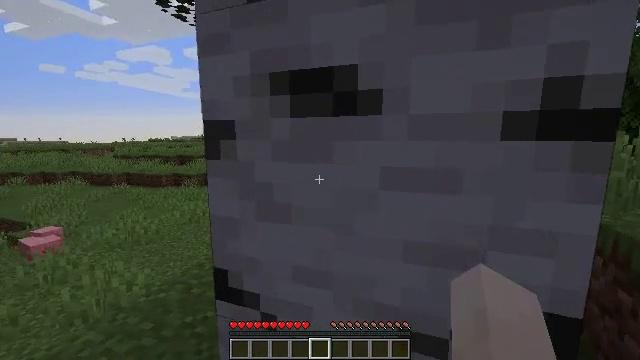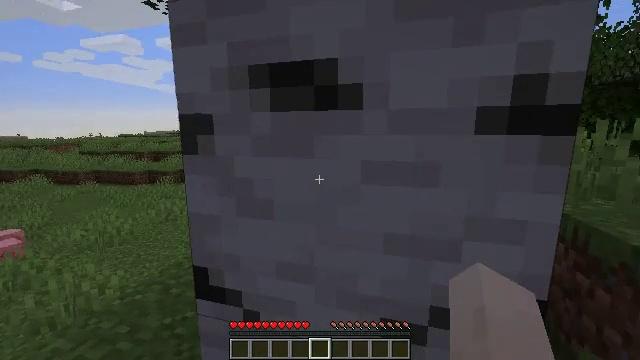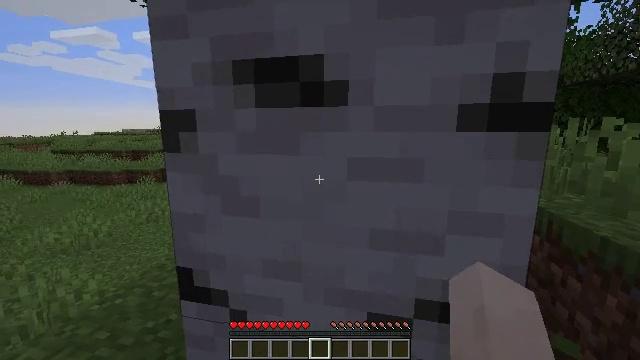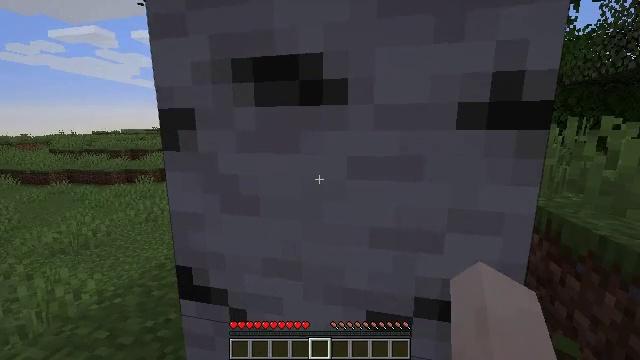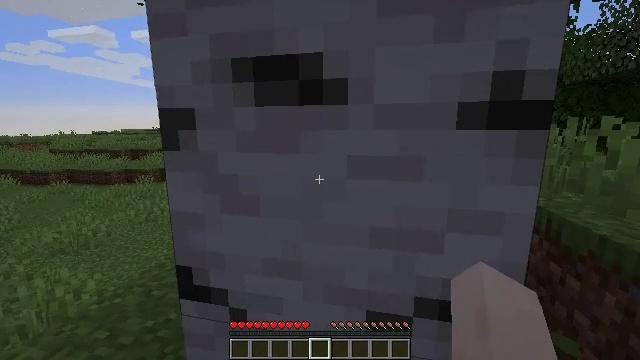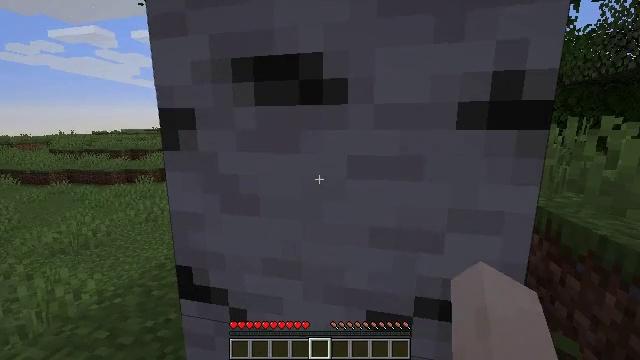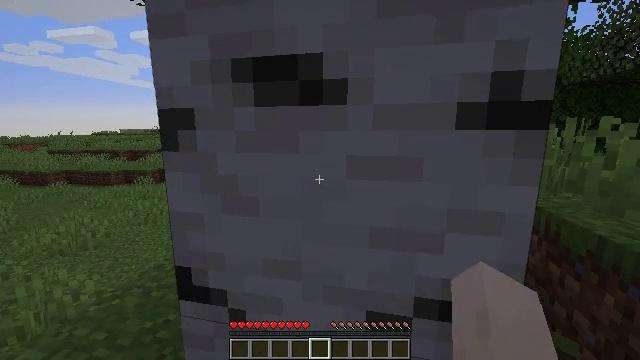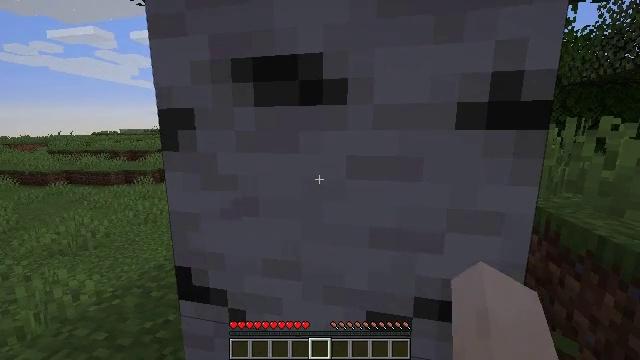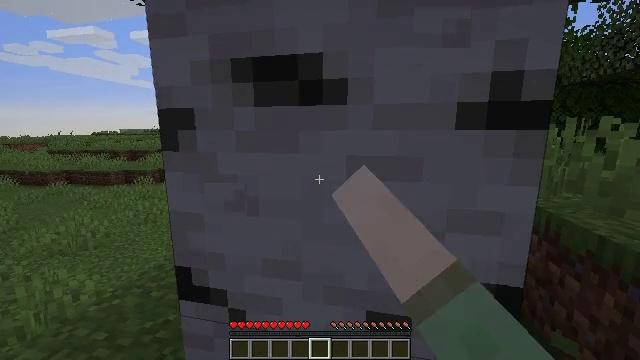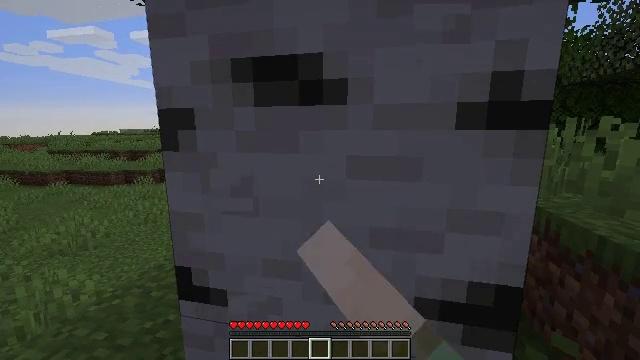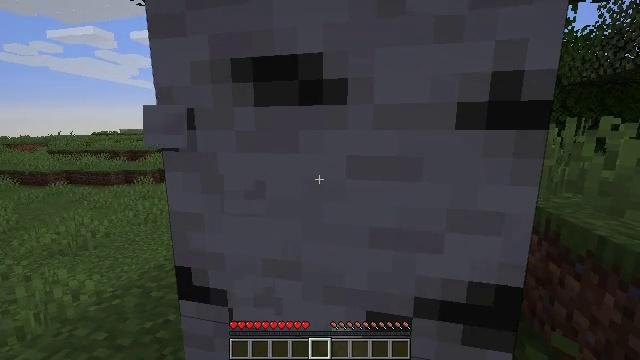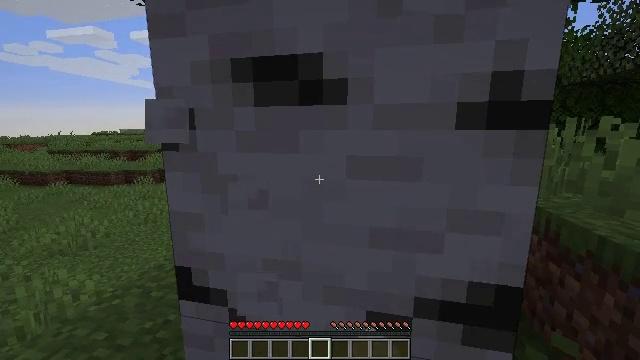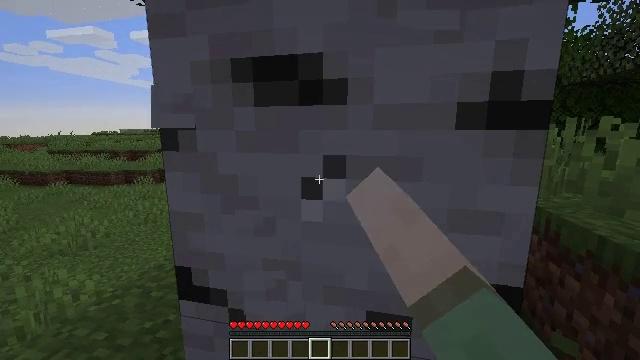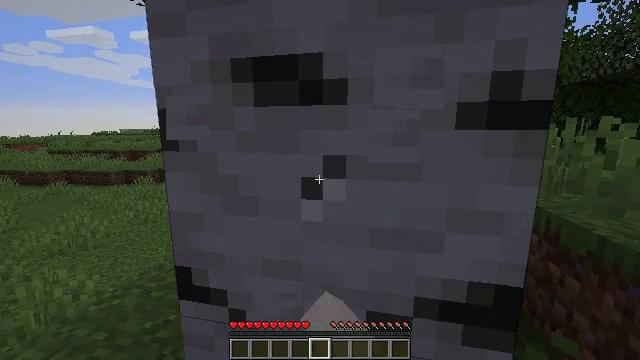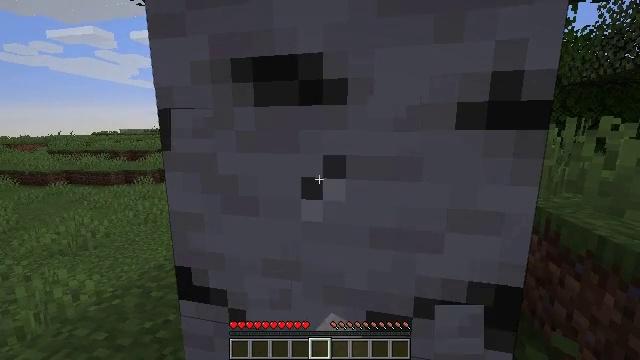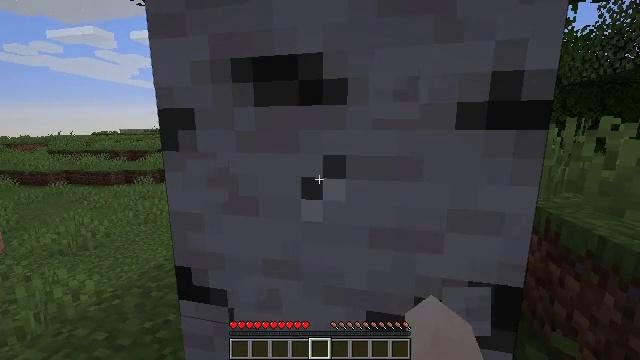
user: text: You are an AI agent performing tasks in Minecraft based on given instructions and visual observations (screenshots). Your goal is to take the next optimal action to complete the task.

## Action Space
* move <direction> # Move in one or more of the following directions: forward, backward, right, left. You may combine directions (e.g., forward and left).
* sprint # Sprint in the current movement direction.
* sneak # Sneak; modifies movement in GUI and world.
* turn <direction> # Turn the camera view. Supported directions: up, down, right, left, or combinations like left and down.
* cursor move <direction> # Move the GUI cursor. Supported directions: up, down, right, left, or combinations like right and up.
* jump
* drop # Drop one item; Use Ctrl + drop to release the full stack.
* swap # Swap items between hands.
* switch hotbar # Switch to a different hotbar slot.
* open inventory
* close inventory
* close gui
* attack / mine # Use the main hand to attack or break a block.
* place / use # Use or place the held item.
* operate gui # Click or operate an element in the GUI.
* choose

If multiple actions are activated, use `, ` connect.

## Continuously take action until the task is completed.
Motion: motion action
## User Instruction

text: Harvest birch logs from birch trees.
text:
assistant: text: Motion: turn right and down, attack / mine
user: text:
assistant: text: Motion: turn right, attack / mine
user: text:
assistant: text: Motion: attack / mine
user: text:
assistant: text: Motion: attack / mine
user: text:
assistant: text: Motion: attack / mine
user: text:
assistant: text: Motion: no_op
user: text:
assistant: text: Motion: attack / mine
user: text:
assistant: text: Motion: attack / mine
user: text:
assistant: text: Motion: attack / mine
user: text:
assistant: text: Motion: attack / mine
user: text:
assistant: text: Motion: attack / mine
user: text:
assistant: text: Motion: attack / mine
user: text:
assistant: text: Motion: attack / mine
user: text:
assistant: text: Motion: attack / mine
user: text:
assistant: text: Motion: attack / mine
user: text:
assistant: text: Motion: turn right, attack / mine
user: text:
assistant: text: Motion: turn right, attack / mine
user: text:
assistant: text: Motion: attack / mine
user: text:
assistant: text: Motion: attack / mine
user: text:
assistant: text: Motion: attack / mine
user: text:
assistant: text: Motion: attack / mine
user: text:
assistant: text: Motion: attack / mine
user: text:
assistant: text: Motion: attack / mine
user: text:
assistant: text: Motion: attack / mine
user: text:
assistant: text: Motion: attack / mine
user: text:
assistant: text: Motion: attack / mine
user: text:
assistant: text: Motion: attack / mine
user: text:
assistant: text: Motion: attack / mine
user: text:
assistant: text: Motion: attack / mine
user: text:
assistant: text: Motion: attack / mine